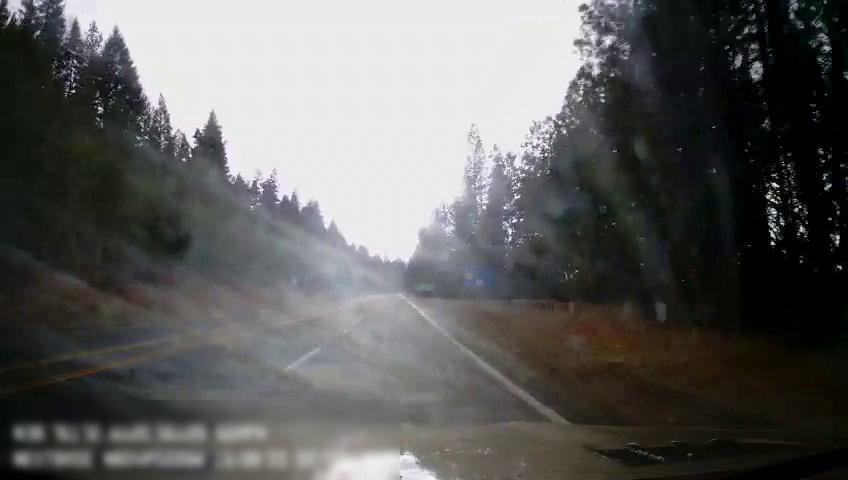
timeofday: Day
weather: Cloudy
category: Drivable Space
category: Lanes | Current Lane
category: Lanes | Current Lane
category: Lanes | Alternate Lane